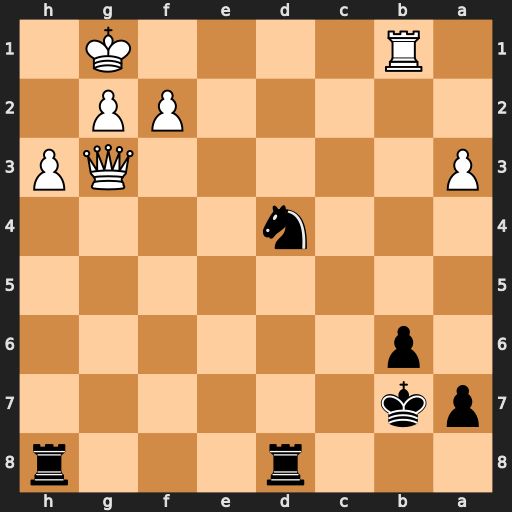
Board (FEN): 3r3r/pk6/1p6/8/3n4/P5QP/5PP1/1R4K1
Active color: b
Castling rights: -
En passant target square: -
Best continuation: Ne2+ Kh2 Nxg3